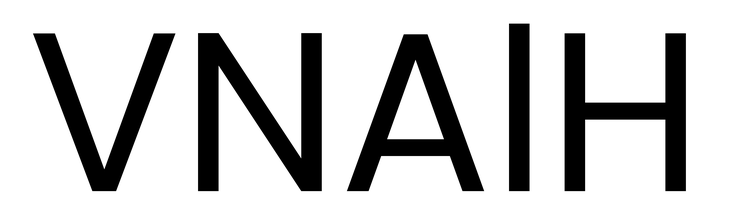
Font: Poppins-Regular